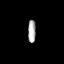
Tissue: prostate
Cell type: Fibroblasts
Senescence score: 0.7168
Nuclear area (px): 180
Mean DAPI intensity: 169.606